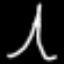
Label: The Eiffel Tower